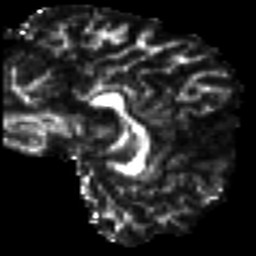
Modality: FA
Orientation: sagittal
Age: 23
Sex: male
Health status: healthy
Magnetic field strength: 3 T
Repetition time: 8.4 s
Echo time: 0.0926 s